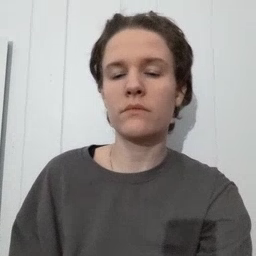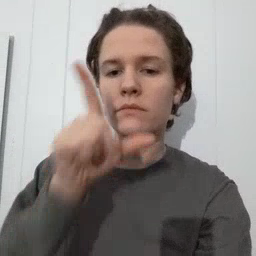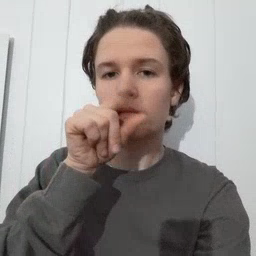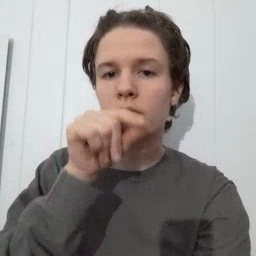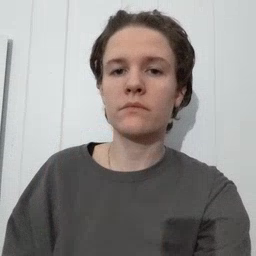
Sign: bird